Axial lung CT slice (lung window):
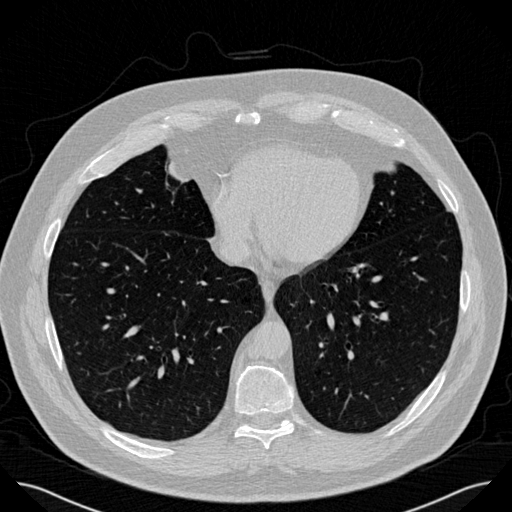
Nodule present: no